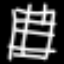
Label: square